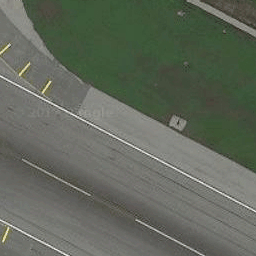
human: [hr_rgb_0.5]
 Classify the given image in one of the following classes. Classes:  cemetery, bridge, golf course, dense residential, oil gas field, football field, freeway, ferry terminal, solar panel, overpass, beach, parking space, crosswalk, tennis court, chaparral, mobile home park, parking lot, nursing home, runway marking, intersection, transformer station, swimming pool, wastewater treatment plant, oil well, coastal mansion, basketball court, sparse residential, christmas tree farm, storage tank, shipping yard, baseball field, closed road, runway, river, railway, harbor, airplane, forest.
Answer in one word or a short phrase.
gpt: runway